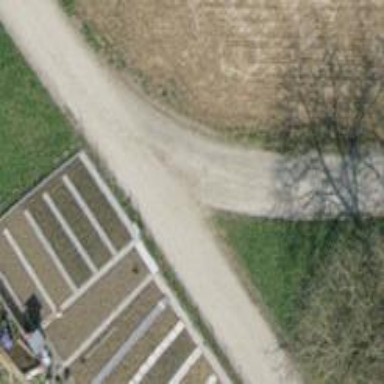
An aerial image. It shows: Track with fine gravel surface of grade2 quality.